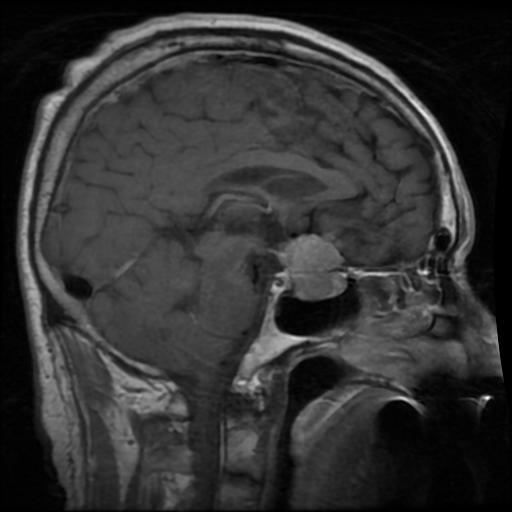
Label: pituitary